Question: I am using Bootstrap with Kendo UI. I'm looking to create a responsive table.
Bootstraps documentation says to just wrap with a class.
> Create responsive tables by wrapping any .table in .table-responsive
to make them scroll horizontally on small devices (under 768px). When
viewing on anything larger than 768px wide, you will not see any
difference in these tables.
<URL>
Unfortunately, this does not seem to work when using Kendo UI's grid.
In the following example, I apply the class to my Kendo grid, and wrap it with the class as per documentation.
Long story short, my table is not responsive. The container appears to be, but does not scroll horizontally. Does anyone know a work around for this?

My Code:
'''
<div class="col-md-10 col-md-offset-1 table-responsive">
@(Html.Kendo().Grid<HolsteinWebsite_Herdbook.Models.MainAwardsModel>()
.Name("TopClassifyingCows_ReportGrid")
.Columns(columns =>
{
columns.Bound(c => c.tccGrid.animalName);
columns.Bound(c => c.tccGrid.classValue).Width(80);
columns.Bound(c => c.tccGrid.score).Width(80);
columns.Bound(c => c.tccGrid.sireName);
columns.Bound(c => c.tccGrid.owners);
})
.Scrollable()
.Sortable()
.Pageable(pageable => pageable
.Refresh(true)
.PageSizes(true)
.ButtonCount(5))
.DataSource(dataSource => dataSource
.Ajax()
.Read(read => read.Action("Customers_Read", "Grid"))
)
.HtmlAttributes(new { @class = "table" })
)
</div>
'''
Generated Code:
'''
...
<table class="table" role="grid">
<colgroup>
<col>
<col style="width:80px">
<col style="width:80px">
<col>
<col>
</colgroup>
<tbody>
<tr class="k-no-data">
<td colspan="5"></td>
</tr>
</tbody>
</table>
...
'''
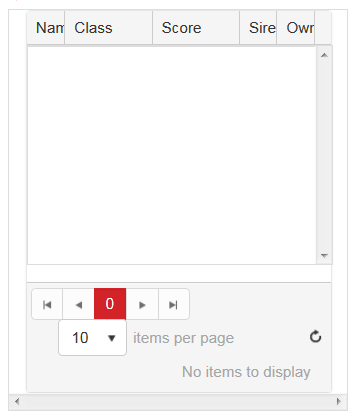
Answer: From <URL>
> To achieve horizontal scrolling, all columns must have set widths and their sum must exceed the Grid width. Otherwise widthless columns will shrink to fit in the space determined by the Grid's width.
Also, these links might be useful for your reference when using Kendo UI together with bootstrap:
- <URL>